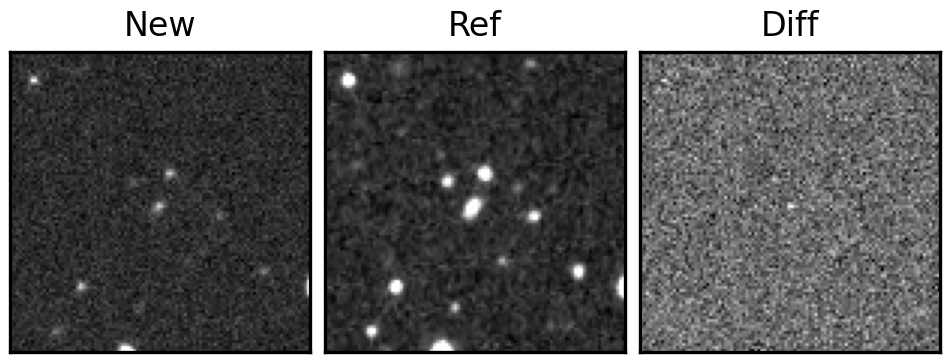
Label: real